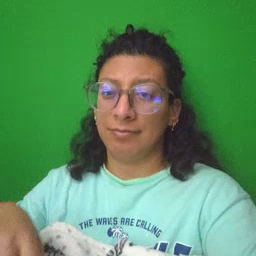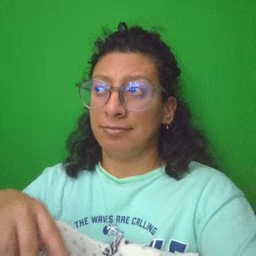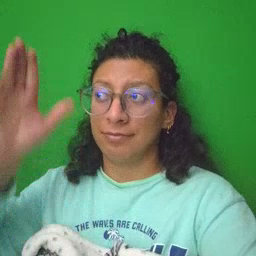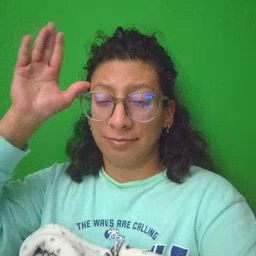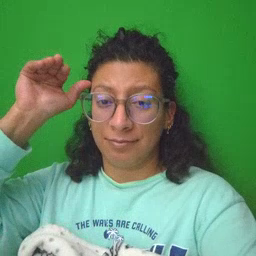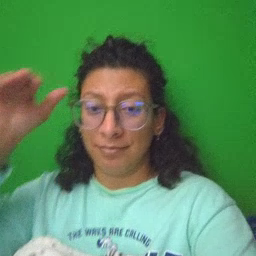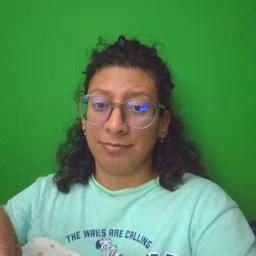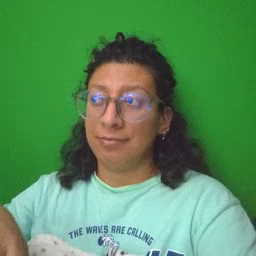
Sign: donkey